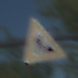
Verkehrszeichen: Arbeitsstelle
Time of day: MorningAfternoon
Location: Outdoor (Nature)
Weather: Clear
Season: NotSpecified
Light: Natural